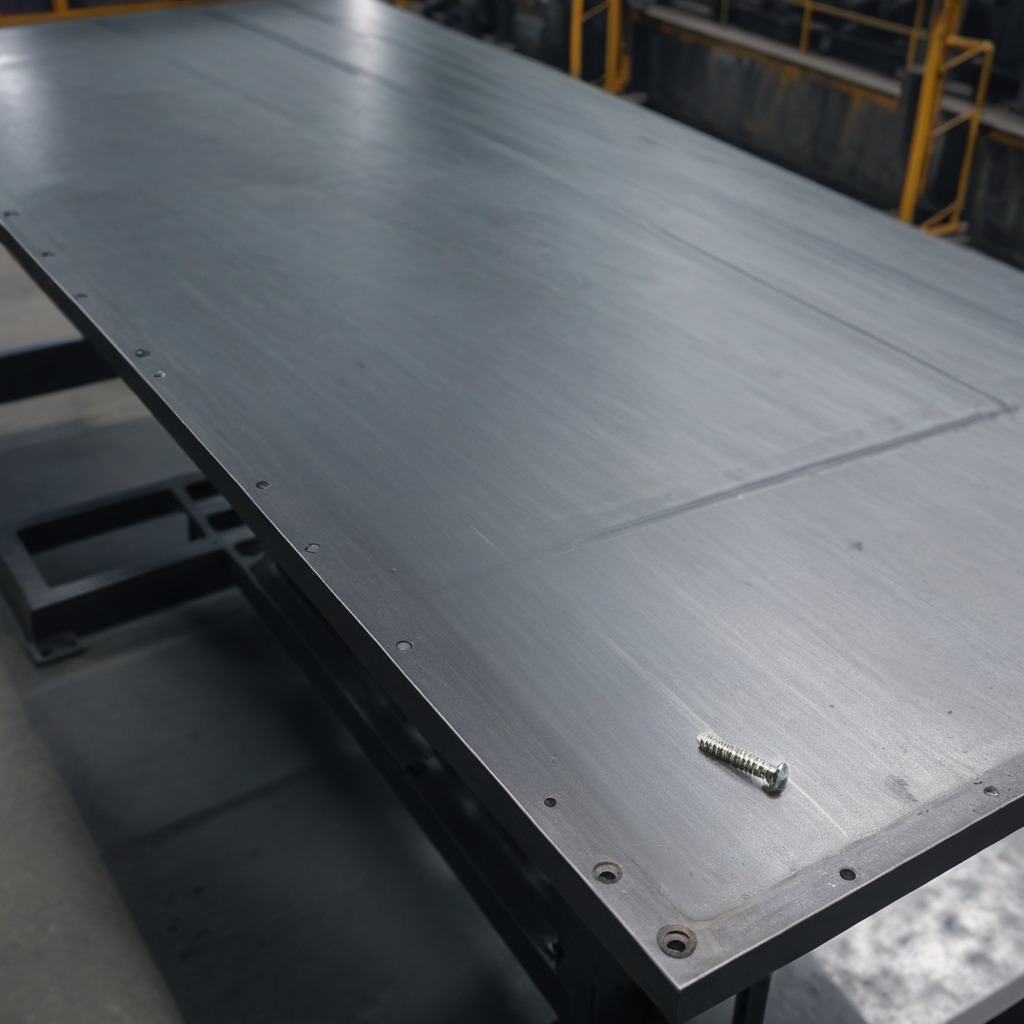
A metal screw is lying on a cold steel table in a mining workshop.